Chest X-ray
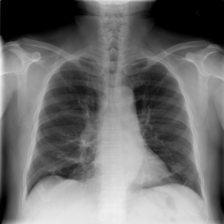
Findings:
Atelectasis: negative
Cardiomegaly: negative
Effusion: negative
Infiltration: positive
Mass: negative
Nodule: negative
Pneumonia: negative
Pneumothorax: negative
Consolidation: negative
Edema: negative
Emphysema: negative
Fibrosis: negative
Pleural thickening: negative
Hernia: negative